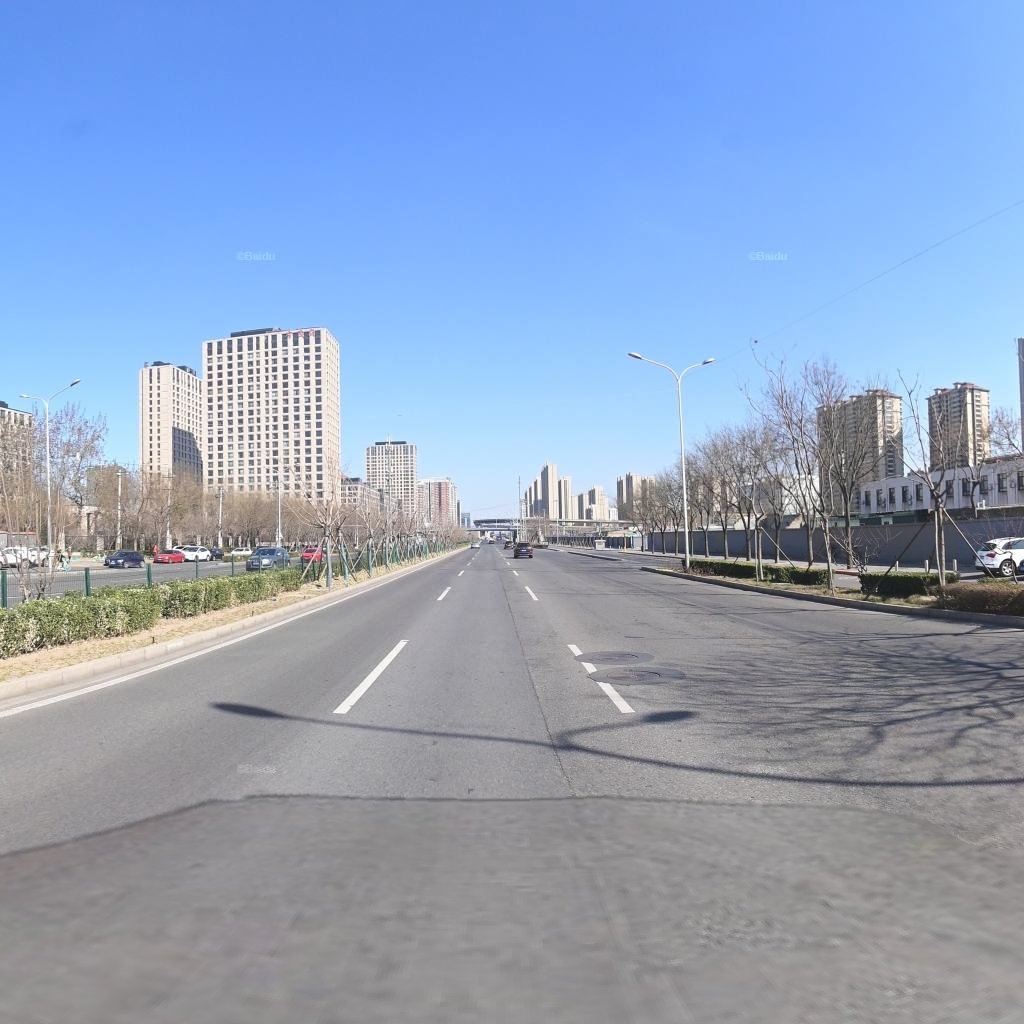
Region: Chaoyang
Road damage annotations: manhole cover, longitudinal crack, manhole cover